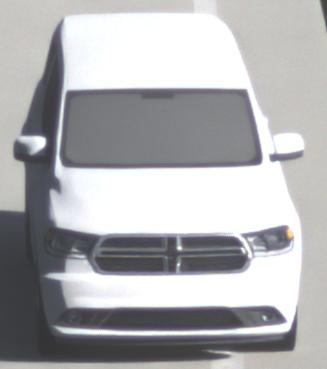
Make: Dodge
Model: Durango
Detailed model: Gen. 3
Model produced from: 2010
Doors: 5
Color: white
Road condition: dry road
Daytime: morning or afternoon
Contrast: low contrast